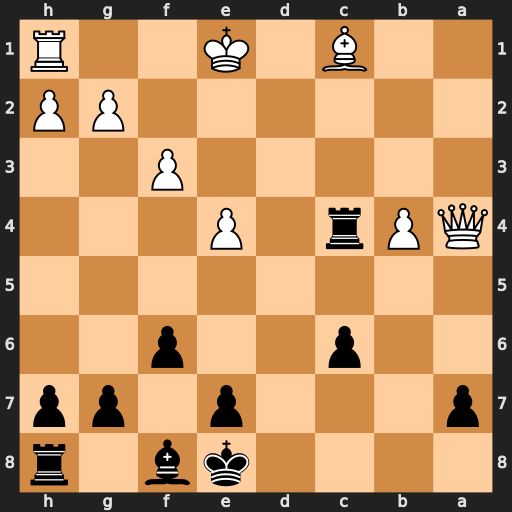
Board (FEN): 4kb1r/p3p1pp/2p2p2/8/QPr1P3/5P2/6PP/2B1K2R
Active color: b
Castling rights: Kk
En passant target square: -
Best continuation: Rxc1+ Ke2 Rxh1